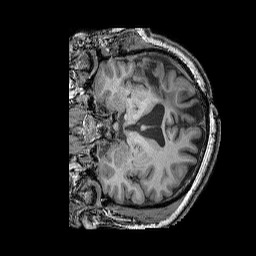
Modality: T1w
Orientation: coronal
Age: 49
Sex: male
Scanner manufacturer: siemens
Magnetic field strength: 3 T
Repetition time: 2.25 s
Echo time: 0.00411 s